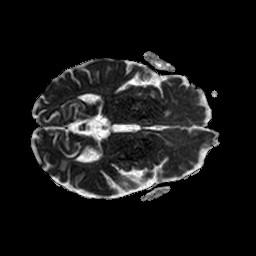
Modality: ADC
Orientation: axial
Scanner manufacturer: philips
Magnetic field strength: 1.5 T
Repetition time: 3.484 s
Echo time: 0.07078 s